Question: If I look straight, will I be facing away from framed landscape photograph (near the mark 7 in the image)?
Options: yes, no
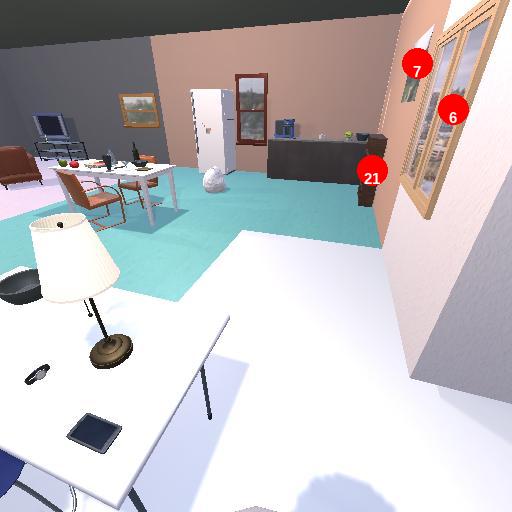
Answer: yes